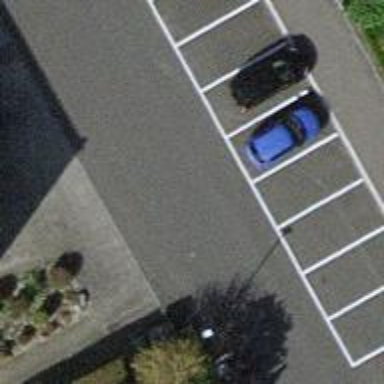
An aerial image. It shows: Street side parking area.